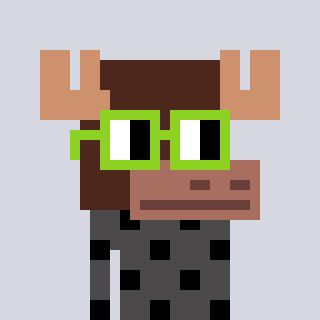
a pixel art character with square light green glasses, a moose-shaped head and a grayscale-colored body on a cool background